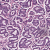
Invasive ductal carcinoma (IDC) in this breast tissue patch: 1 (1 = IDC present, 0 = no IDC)